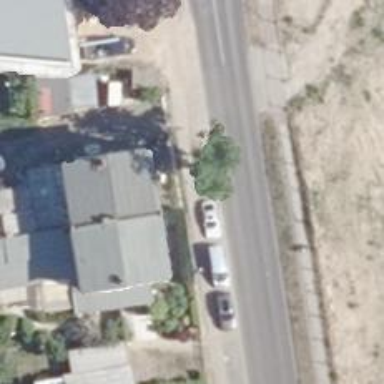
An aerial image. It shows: Sidewalk along the footway.